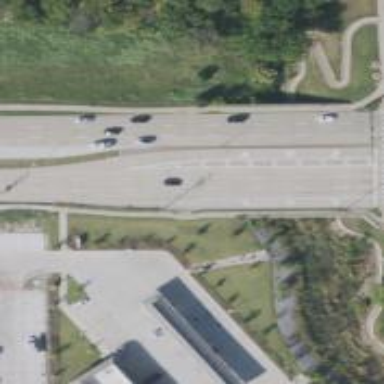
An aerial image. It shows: Primary highway with separate sidewalk.